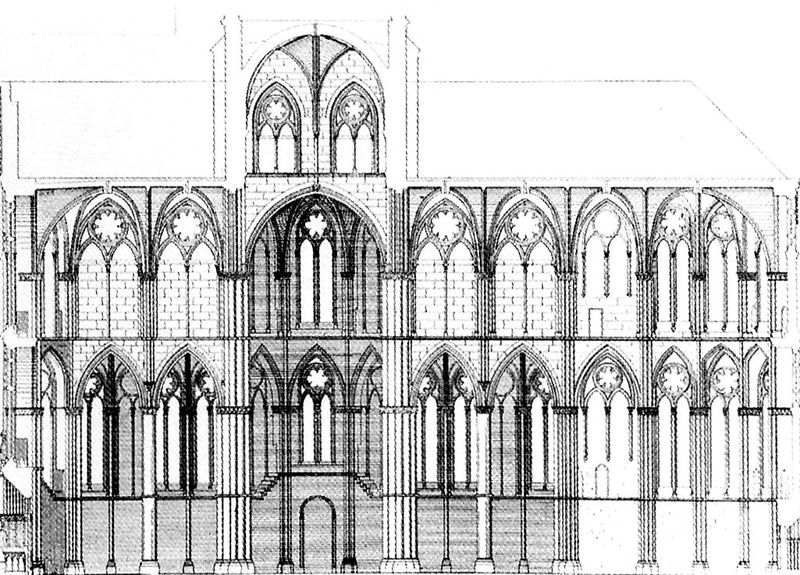
Titel: Liebfrauenkirche in Trier
Standort: Trier, Liebfrauenkirche (EU - D - RP)
Schlagwörter: blumen, fenster, säule, säulen, tür, zeichnung, dach, architektur, steine, kirche, spitzen, gotik, turm, ansicht, bogen, mauer, pilaster, französisch, treppe, treppen, stufe, stufen, bögen, dom, kreuzung, schnitt, stich, aufstand, arkaden, kathedrale, langhaus, mittelschiff, bündelpfeiler, gotisch, obergaden, rosette, spitzbogen, spitzbögen, plan, kupferstich, querschnitt, gothisch, sakral, rosetten, basilika, maßwerk, aufriss, bauplan, sektion, sockelzone, vierung, fensterfront, aufmass, spizt, stiegen, spätgotik, stiege, hochgotik, pilsater, ouerschnitt